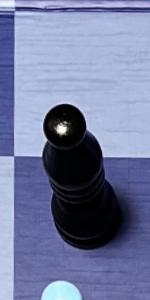
Label: Bishop_Black